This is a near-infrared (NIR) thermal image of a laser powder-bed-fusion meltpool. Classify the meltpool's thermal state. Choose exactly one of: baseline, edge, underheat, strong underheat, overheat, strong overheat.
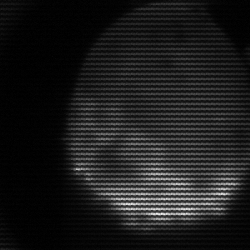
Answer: edge